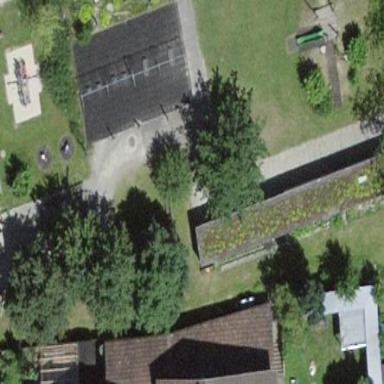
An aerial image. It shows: View of roof of building.